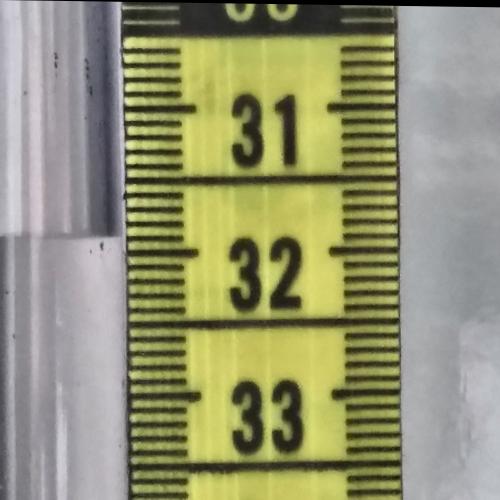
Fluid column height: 31.9 cm